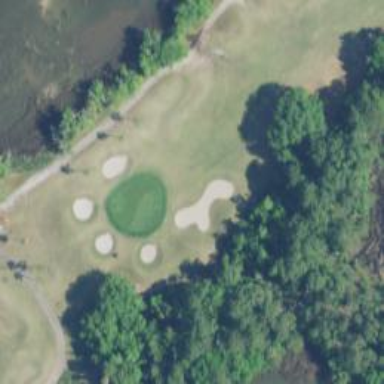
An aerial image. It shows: View of golf hole.